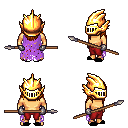
a pixel art fantasy rpg character, male body template, human, tanned skin, maroon tattered cape, red pants, dark blonde long hairstyle, gold helm, metal gloves, black slippers, spear, four views (front, back, left, right), 2x2 character sprite sheet, small pixel art, hard edges, no anti-aliasing